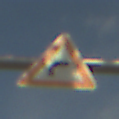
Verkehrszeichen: KurveRechts
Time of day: Midday
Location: Outdoor (RoadRail)
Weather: PartlyCloudy
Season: NotSpecified
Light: Natural